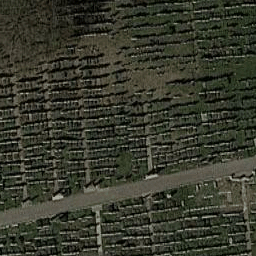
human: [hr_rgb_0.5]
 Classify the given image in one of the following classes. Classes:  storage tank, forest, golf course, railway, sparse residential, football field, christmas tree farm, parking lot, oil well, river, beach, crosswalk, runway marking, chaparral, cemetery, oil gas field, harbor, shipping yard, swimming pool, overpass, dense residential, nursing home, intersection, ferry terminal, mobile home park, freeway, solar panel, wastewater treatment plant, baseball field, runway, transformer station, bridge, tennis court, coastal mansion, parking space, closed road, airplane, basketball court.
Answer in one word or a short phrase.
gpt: cemetery